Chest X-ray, PA view. Patient: 28 years old, sex M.
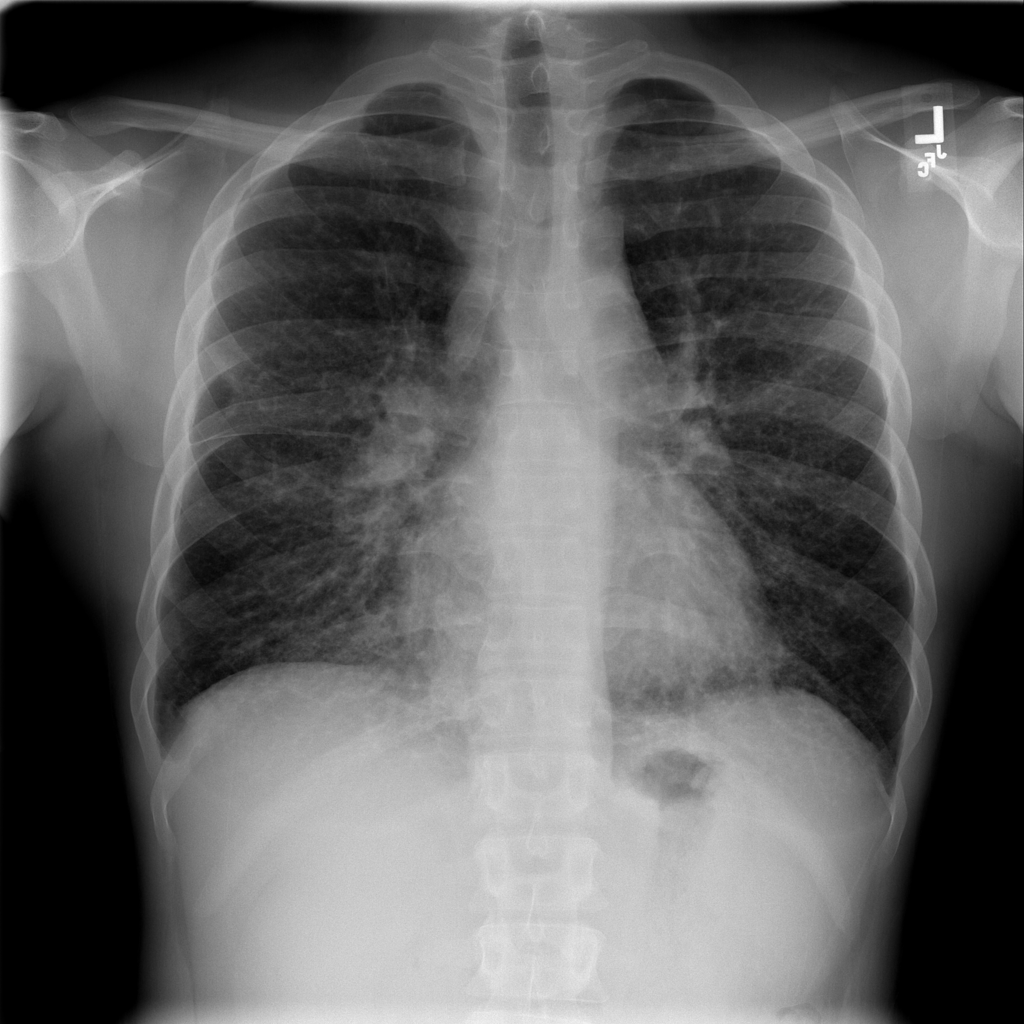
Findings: Fibrosis